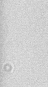
Label: camera_spot